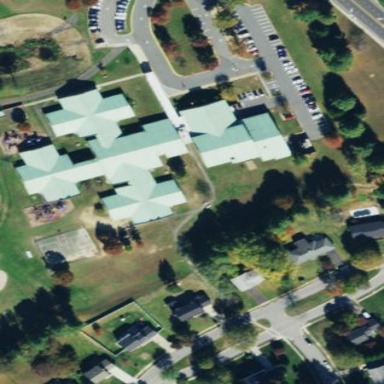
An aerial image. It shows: School building.